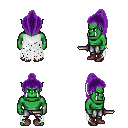
a pixel art fantasy rpg character, male body template, orc, green skin, white tattered cape, metal pants, purple long topknot hairstyle, bracelets, maroon shoes, dagger, four views (front, back, left, right), 2x2 character sprite sheet, small pixel art, hard edges, no anti-aliasing